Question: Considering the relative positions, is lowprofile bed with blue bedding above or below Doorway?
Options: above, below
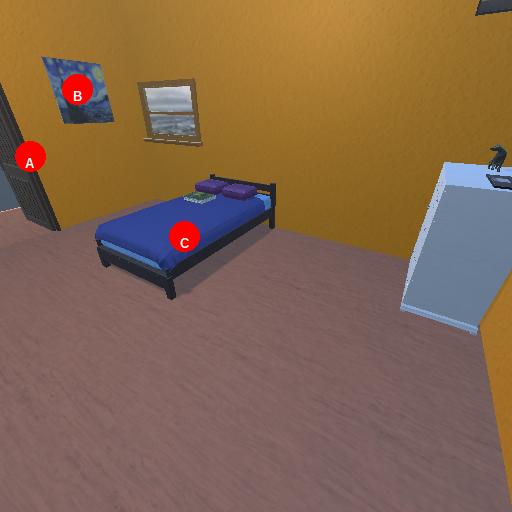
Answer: above